Current action and preconditions to check: path_clear

Your task: For each precondition in the list above, predict whether it will hold at this action.

Consider the current scene as observed from the mobile robot's camera, and analyze the predicted future states of all dynamic agents (e.g., people, animals, vehicles, or any moving entities) within the NEXT SECOND.

IMPORTANT: Only answer "very likely" if you are absolutely certain—based on strong, clear evidence—that a dynamic agent will violate the precondition in the predicted future state. Do NOT answer "very likely" for unlikely, ambiguous, or low-probability risks.

Ask yourself for each precondition: Is there a high probability, with clear and convincing evidence, that the predicted future states of any dynamic agent will interfere with the predicted future state of the currently executing action within the NEXT SECOND, causing that precondition to fail?

Assess the risk level based on these predictions. Use "likely" or "very likely" if motions create a clear risk of interference.

Use "neutral" or "improbable" if agents are nearby but their predicted paths are clearly diverging or non-conflicting.

Failure Risk Categories: "very improbable", "improbable", "neutral", "likely", "very likely"

Answer Format: Output ONLY the probability_of_failure value from these categories: "very improbable", "improbable", "neutral", "likely", "very likely"

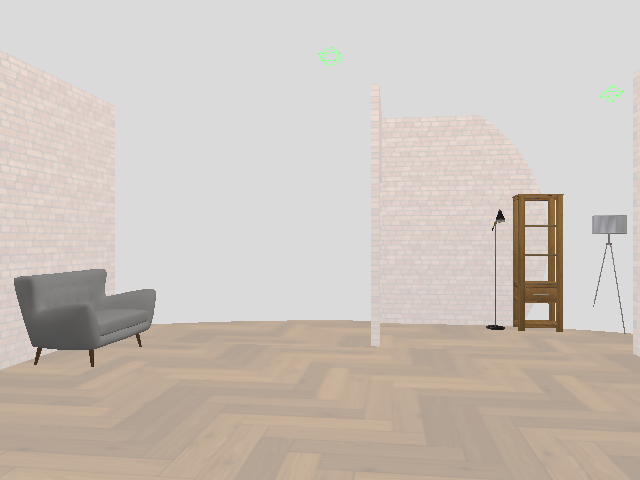

Answer: very improbable